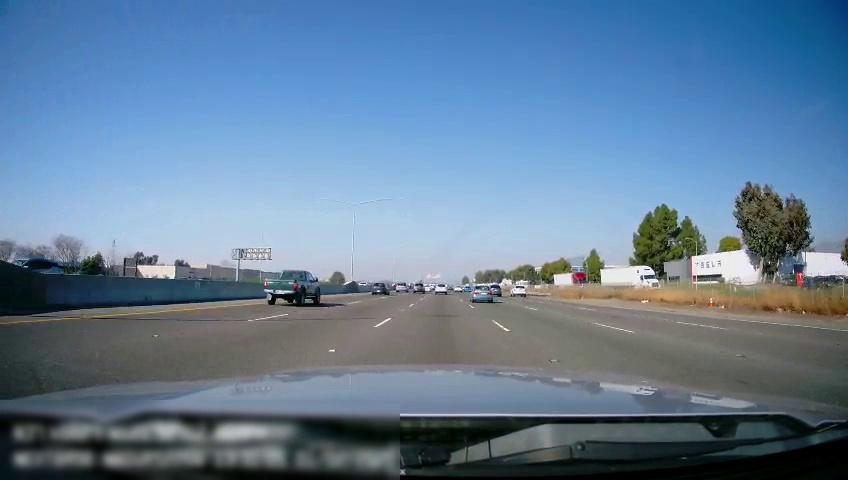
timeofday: Day
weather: Sunny
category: Drivable Space
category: Vehicles | Car
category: Vehicles | Car
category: Vehicles | Truck
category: Vehicles | Truck
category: Vehicles | Bus
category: Vehicles | SUV
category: Vehicles | SUV
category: Vehicles | SUV
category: Vehicles | SUV
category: Vehicles | Car
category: Vehicles | Truck
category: Vehicles | SUV
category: Vehicles | Car
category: Lanes | Current Lane
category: Lanes | Current Lane
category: Lanes | Alternate Lane
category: Lanes | Alternate Lane
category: Lanes | Alternate Lane
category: Lanes | Alternate Lane
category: Lanes | Alternate Lane